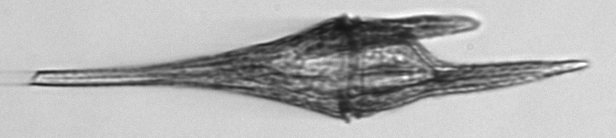
Label: Tripos_furca